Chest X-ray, PA view. Patient: 61 years old, sex M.
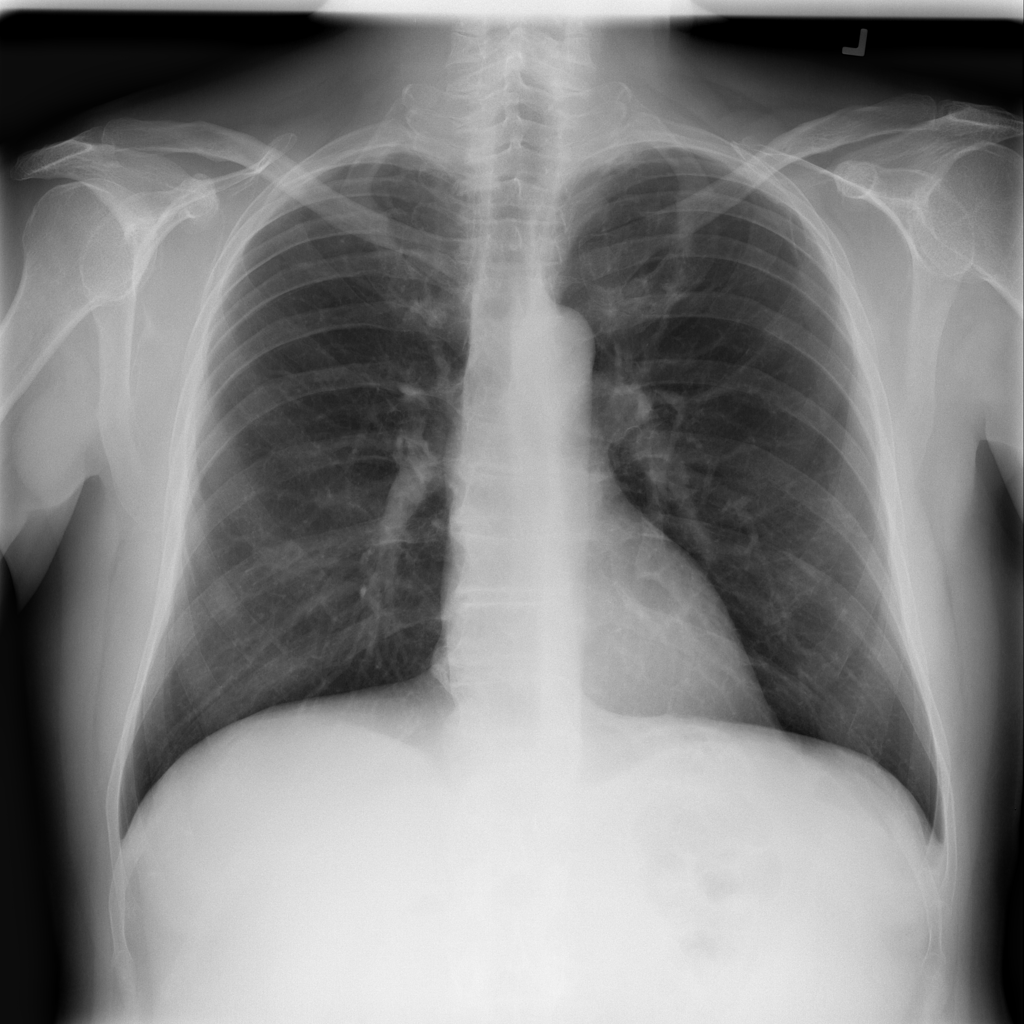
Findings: No Finding